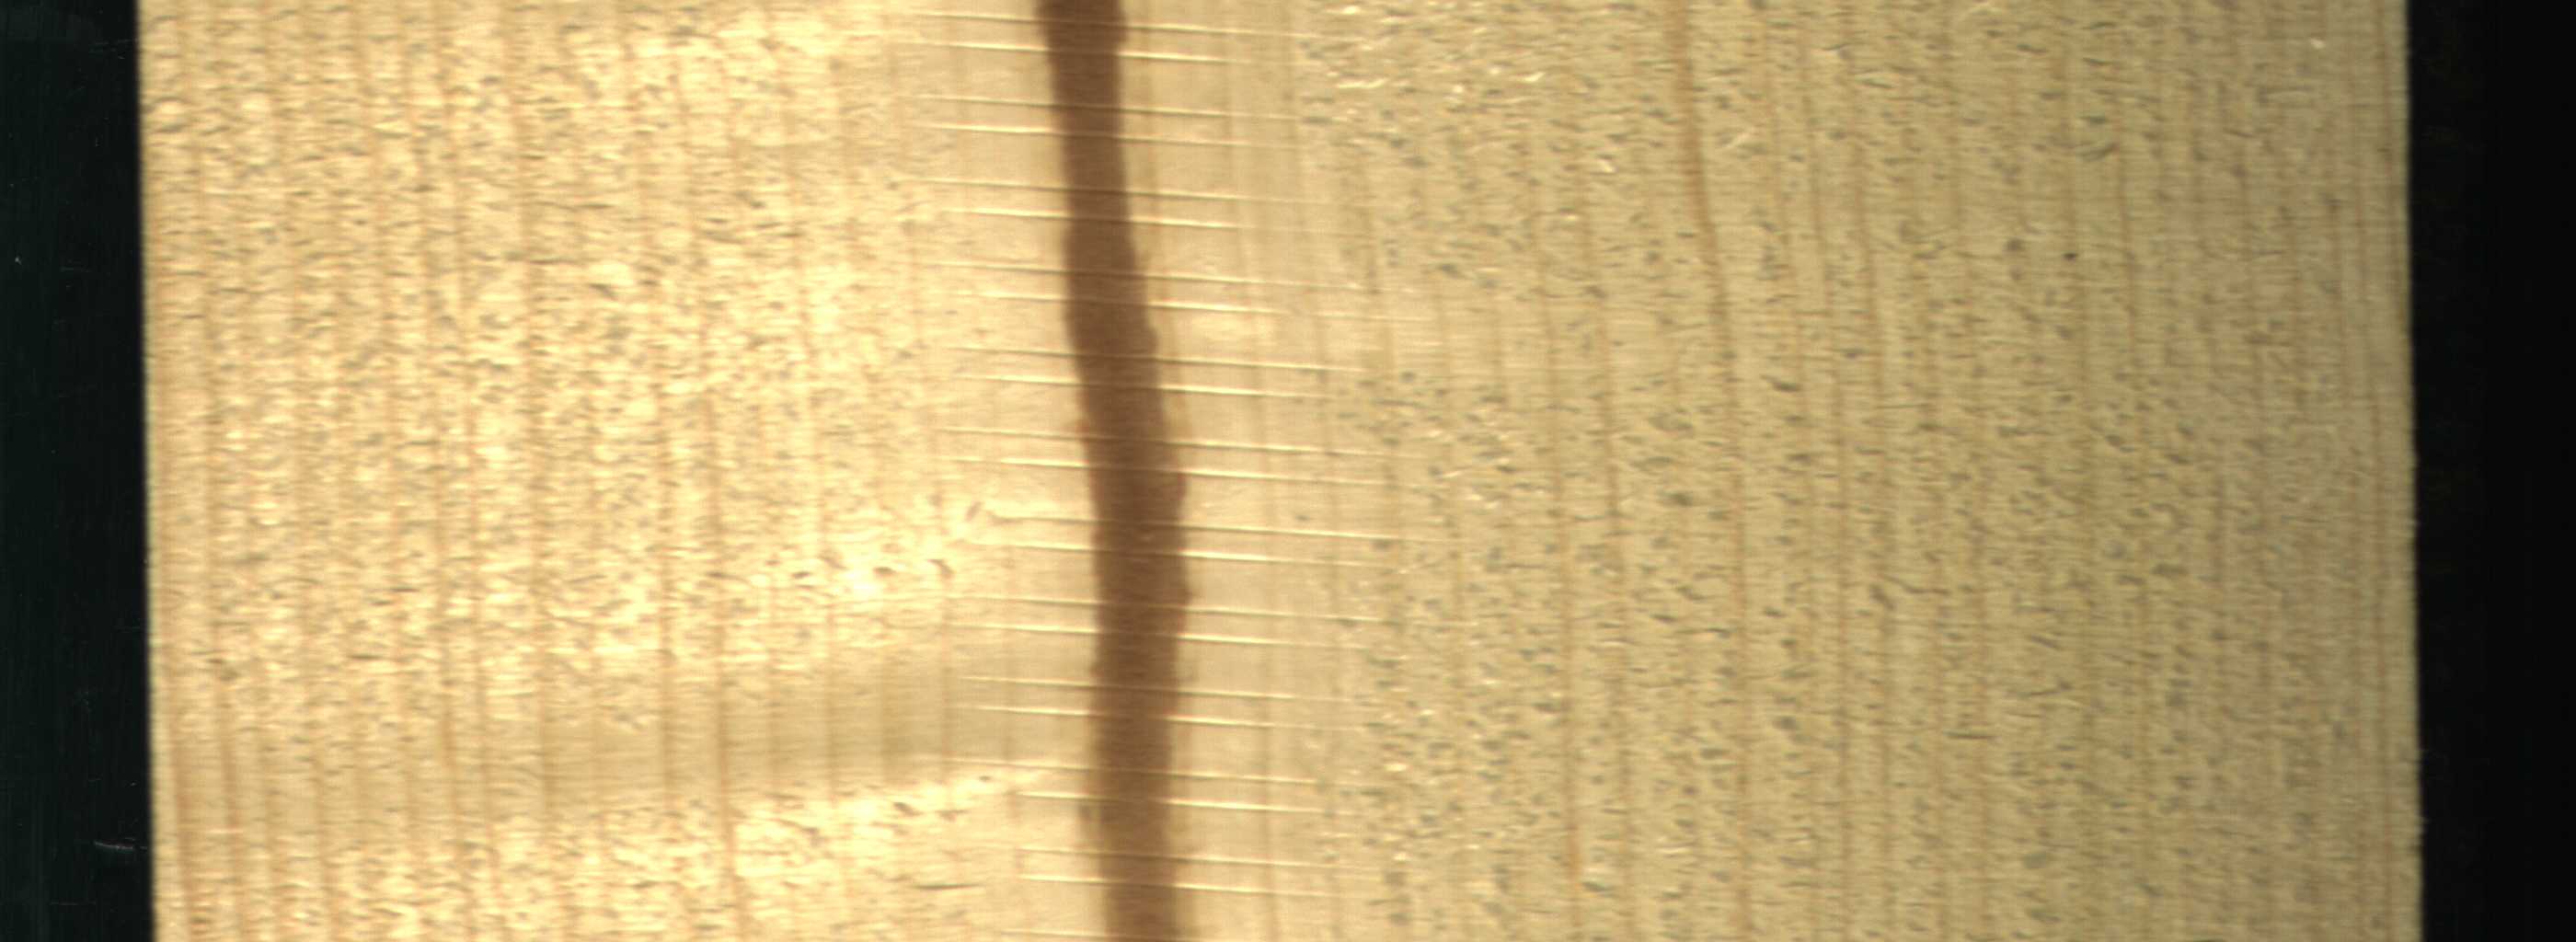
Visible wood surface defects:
Marrow